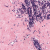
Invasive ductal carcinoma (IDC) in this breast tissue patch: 0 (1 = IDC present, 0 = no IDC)